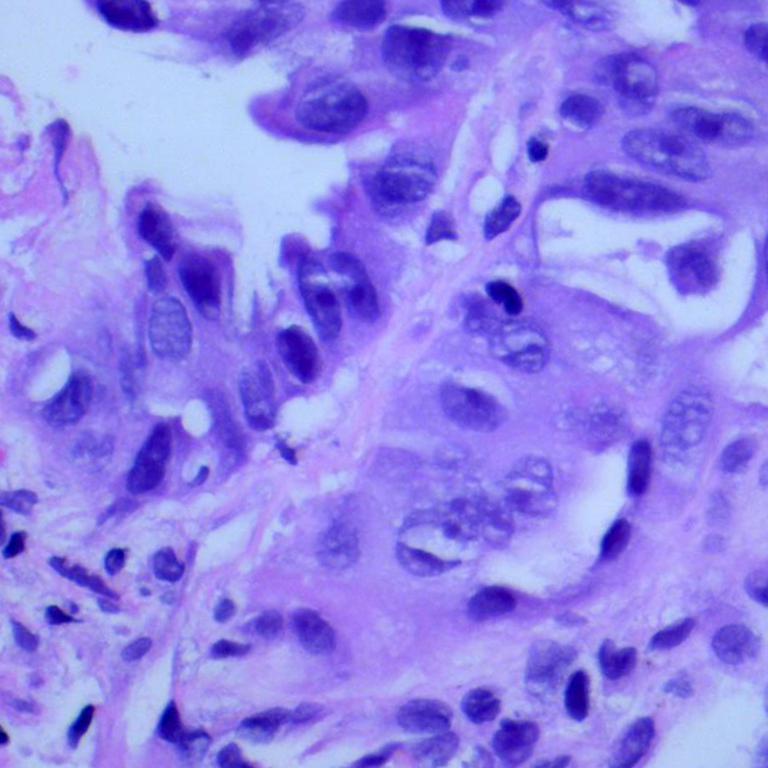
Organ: lung
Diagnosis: adenocarcinomas